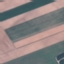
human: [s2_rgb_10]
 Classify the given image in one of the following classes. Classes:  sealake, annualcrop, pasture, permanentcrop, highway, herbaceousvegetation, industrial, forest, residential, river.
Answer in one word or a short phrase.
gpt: AnnualCrop